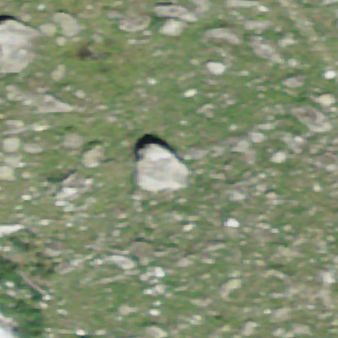
Label: bouldering_area